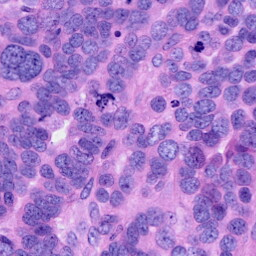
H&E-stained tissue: Ovarian